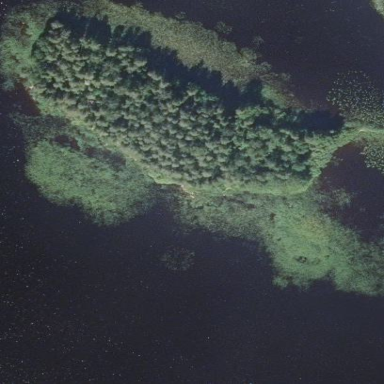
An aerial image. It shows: Evergreen needle-leaved woodland on small islet.